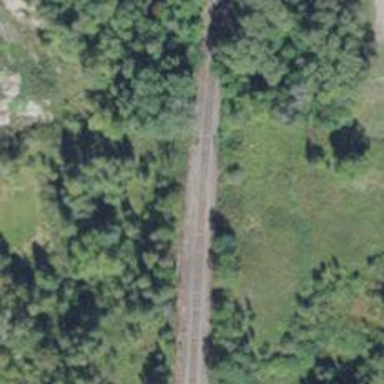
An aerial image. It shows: Railway track.